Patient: sex M, age 37
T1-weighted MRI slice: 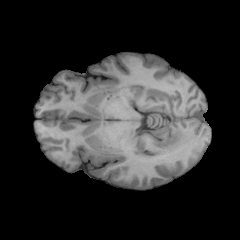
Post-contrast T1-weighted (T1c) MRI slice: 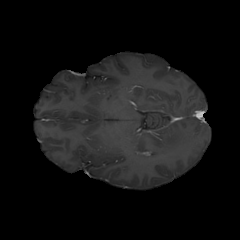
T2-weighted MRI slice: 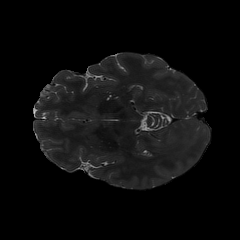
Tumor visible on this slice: no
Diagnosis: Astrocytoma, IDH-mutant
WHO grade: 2